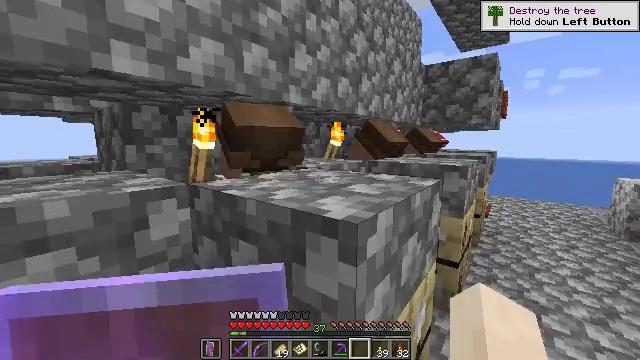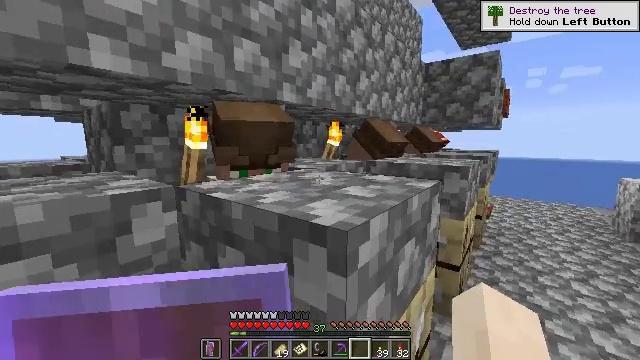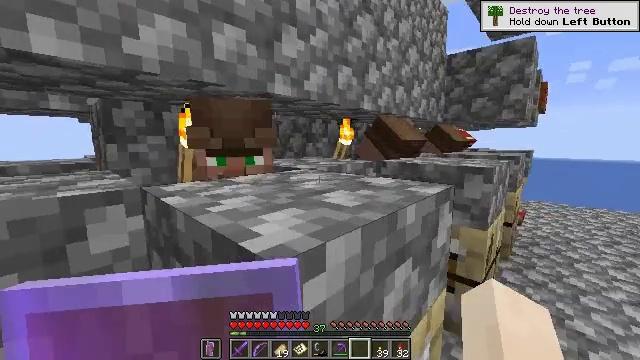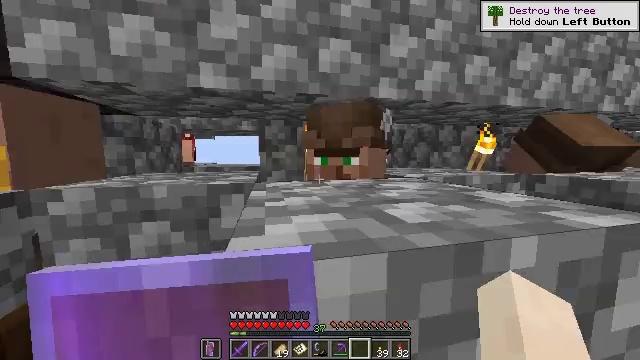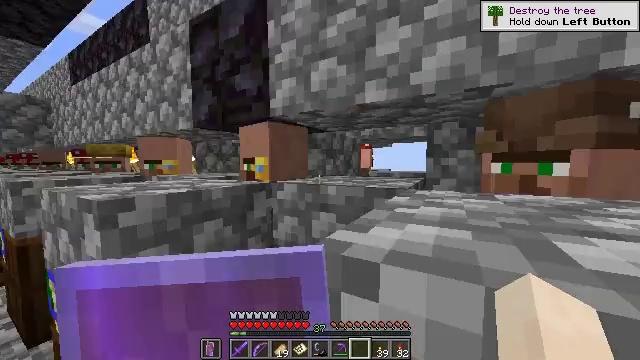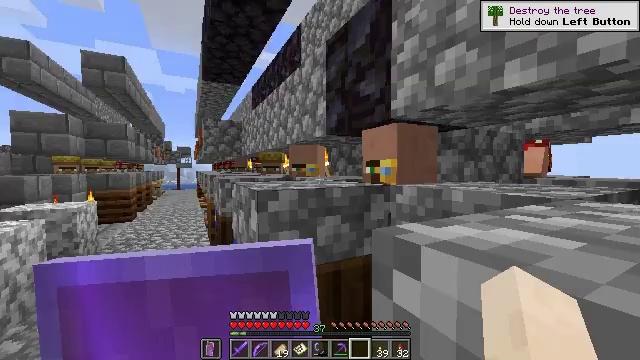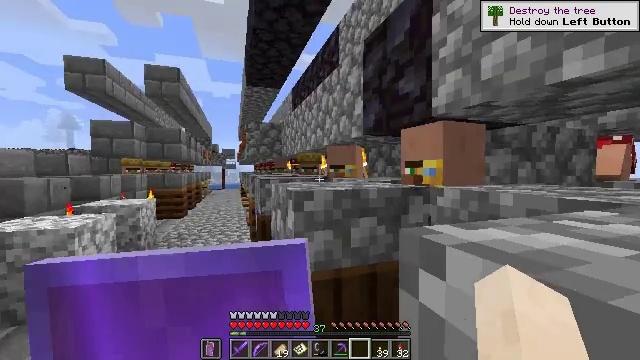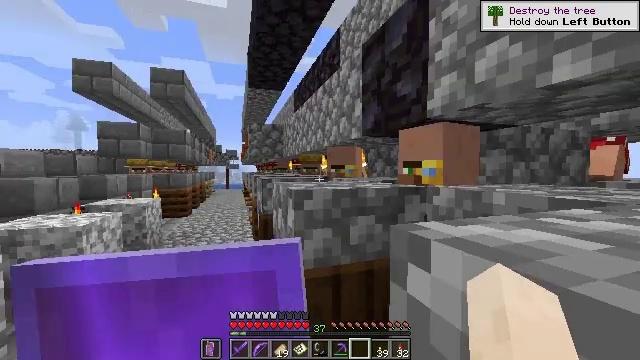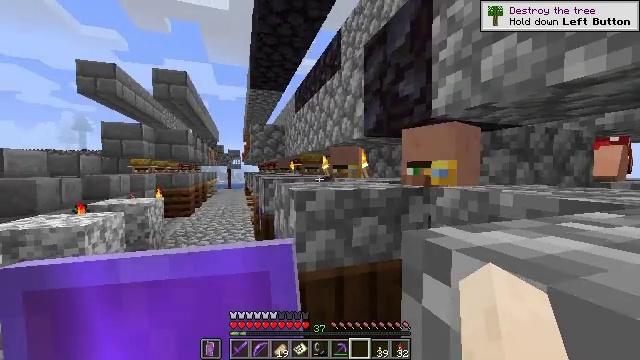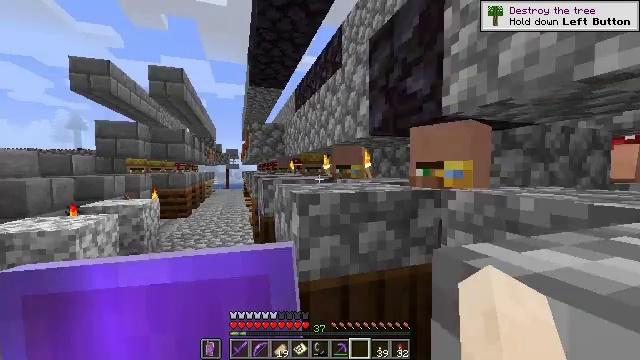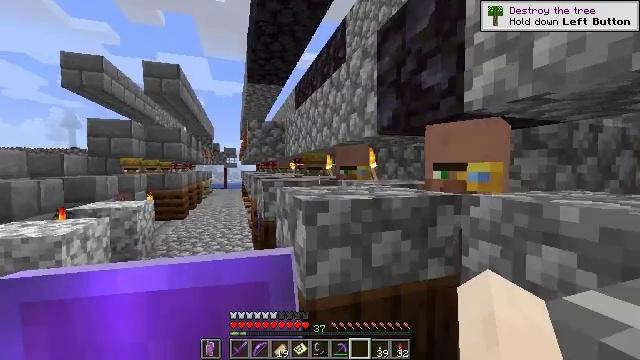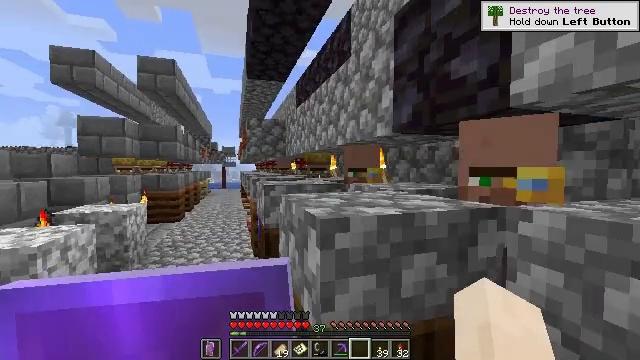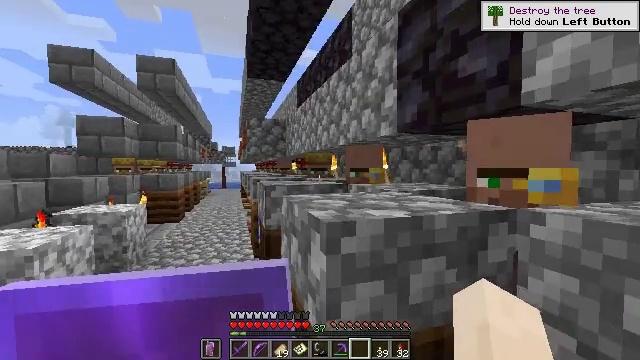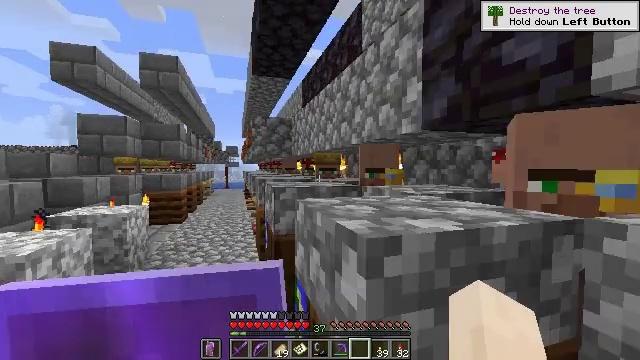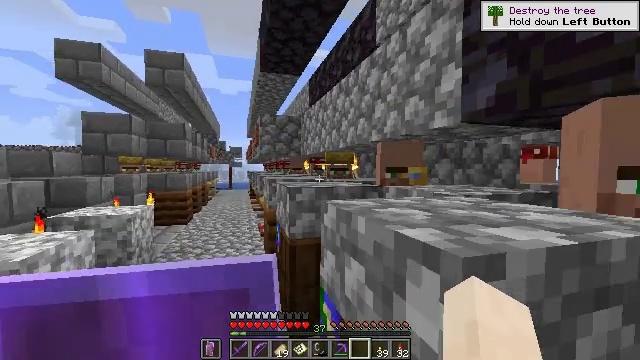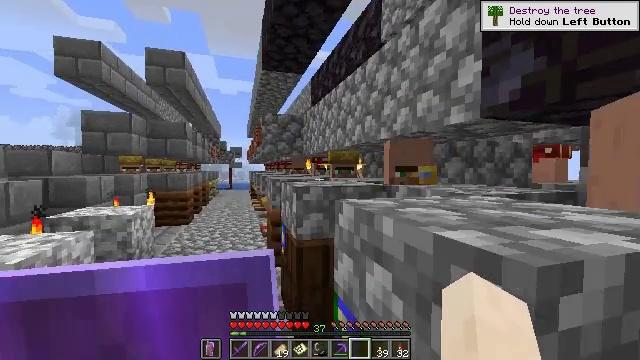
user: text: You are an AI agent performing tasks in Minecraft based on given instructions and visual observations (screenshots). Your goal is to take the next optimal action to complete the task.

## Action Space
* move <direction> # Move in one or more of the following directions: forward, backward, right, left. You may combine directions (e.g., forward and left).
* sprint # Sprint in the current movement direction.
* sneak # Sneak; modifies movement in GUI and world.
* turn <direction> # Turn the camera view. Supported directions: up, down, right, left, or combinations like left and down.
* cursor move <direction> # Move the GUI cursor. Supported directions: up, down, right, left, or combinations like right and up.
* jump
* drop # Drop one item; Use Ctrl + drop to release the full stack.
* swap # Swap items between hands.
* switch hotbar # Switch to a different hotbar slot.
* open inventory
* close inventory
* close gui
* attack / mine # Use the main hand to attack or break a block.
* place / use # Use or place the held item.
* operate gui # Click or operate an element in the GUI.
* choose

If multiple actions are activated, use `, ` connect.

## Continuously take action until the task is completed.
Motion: motion action
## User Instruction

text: Use paper and a compass to craft a map.
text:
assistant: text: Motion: move forward and move right, sprint
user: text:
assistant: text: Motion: move forward and move right, sprint, turn left
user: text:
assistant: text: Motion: move forward and move right, sprint, turn left and up
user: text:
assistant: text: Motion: turn left and up
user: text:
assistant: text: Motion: turn left and up
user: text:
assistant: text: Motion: turn left
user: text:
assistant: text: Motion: no_op
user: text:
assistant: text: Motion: move forward
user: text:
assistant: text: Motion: move forward
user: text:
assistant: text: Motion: move forward
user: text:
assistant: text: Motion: move forward
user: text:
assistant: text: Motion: move forward and move left
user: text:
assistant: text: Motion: move forward and move left
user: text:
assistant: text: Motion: move forward and move left
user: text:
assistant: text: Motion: move forward and move left
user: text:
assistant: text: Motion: move forward and move left
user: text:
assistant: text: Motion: move forward and move left, turn right
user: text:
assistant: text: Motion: move forward and move left, turn right
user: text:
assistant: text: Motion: move forward and move left, turn right
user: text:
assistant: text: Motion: move forward, turn right
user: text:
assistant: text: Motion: move forward, turn right
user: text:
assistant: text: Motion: move forward, turn right
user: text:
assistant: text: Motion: move forward
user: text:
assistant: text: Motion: move forward
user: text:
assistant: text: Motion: move forward, turn up
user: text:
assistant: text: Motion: move forward, turn up
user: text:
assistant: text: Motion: move forward
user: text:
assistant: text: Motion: move forward
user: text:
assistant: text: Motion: move forward
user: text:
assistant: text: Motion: move forward, turn left